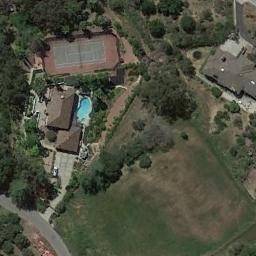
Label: tennis_court